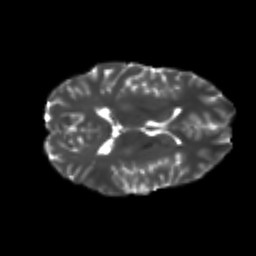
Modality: T2w
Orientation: axial
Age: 23
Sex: male
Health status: healthy
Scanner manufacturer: philips
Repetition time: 7.475 s
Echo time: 0.08753 s